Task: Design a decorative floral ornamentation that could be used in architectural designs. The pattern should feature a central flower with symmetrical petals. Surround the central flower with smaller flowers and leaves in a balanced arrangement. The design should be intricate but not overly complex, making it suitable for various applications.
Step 901:
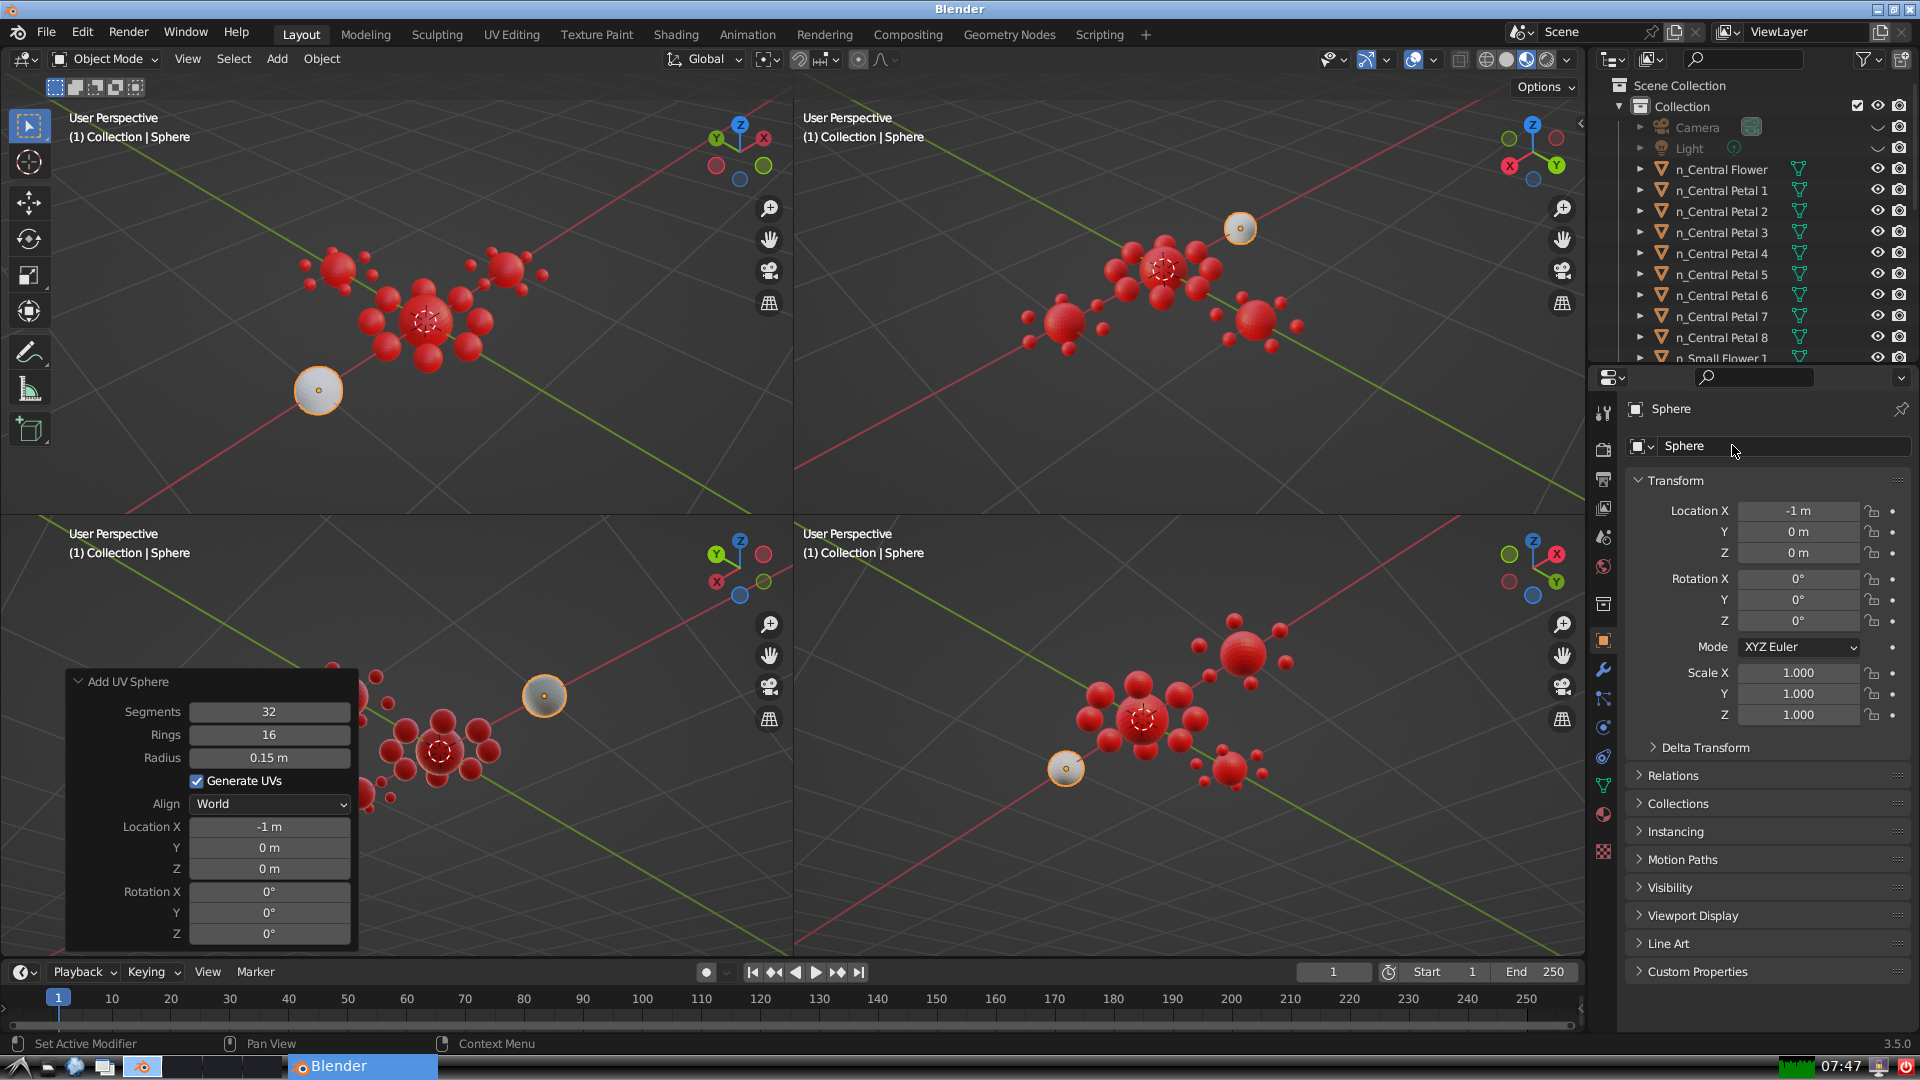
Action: click: no